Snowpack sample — Rabbit Ears Pass, Jackson County, Colorado, USA (12/17/25, 1:08 PM MST)
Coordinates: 40.387, -106.625
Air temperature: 34 °F
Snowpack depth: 46 cm
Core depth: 20 cm
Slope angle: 6°, slope face: 165°
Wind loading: medium
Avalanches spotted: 0
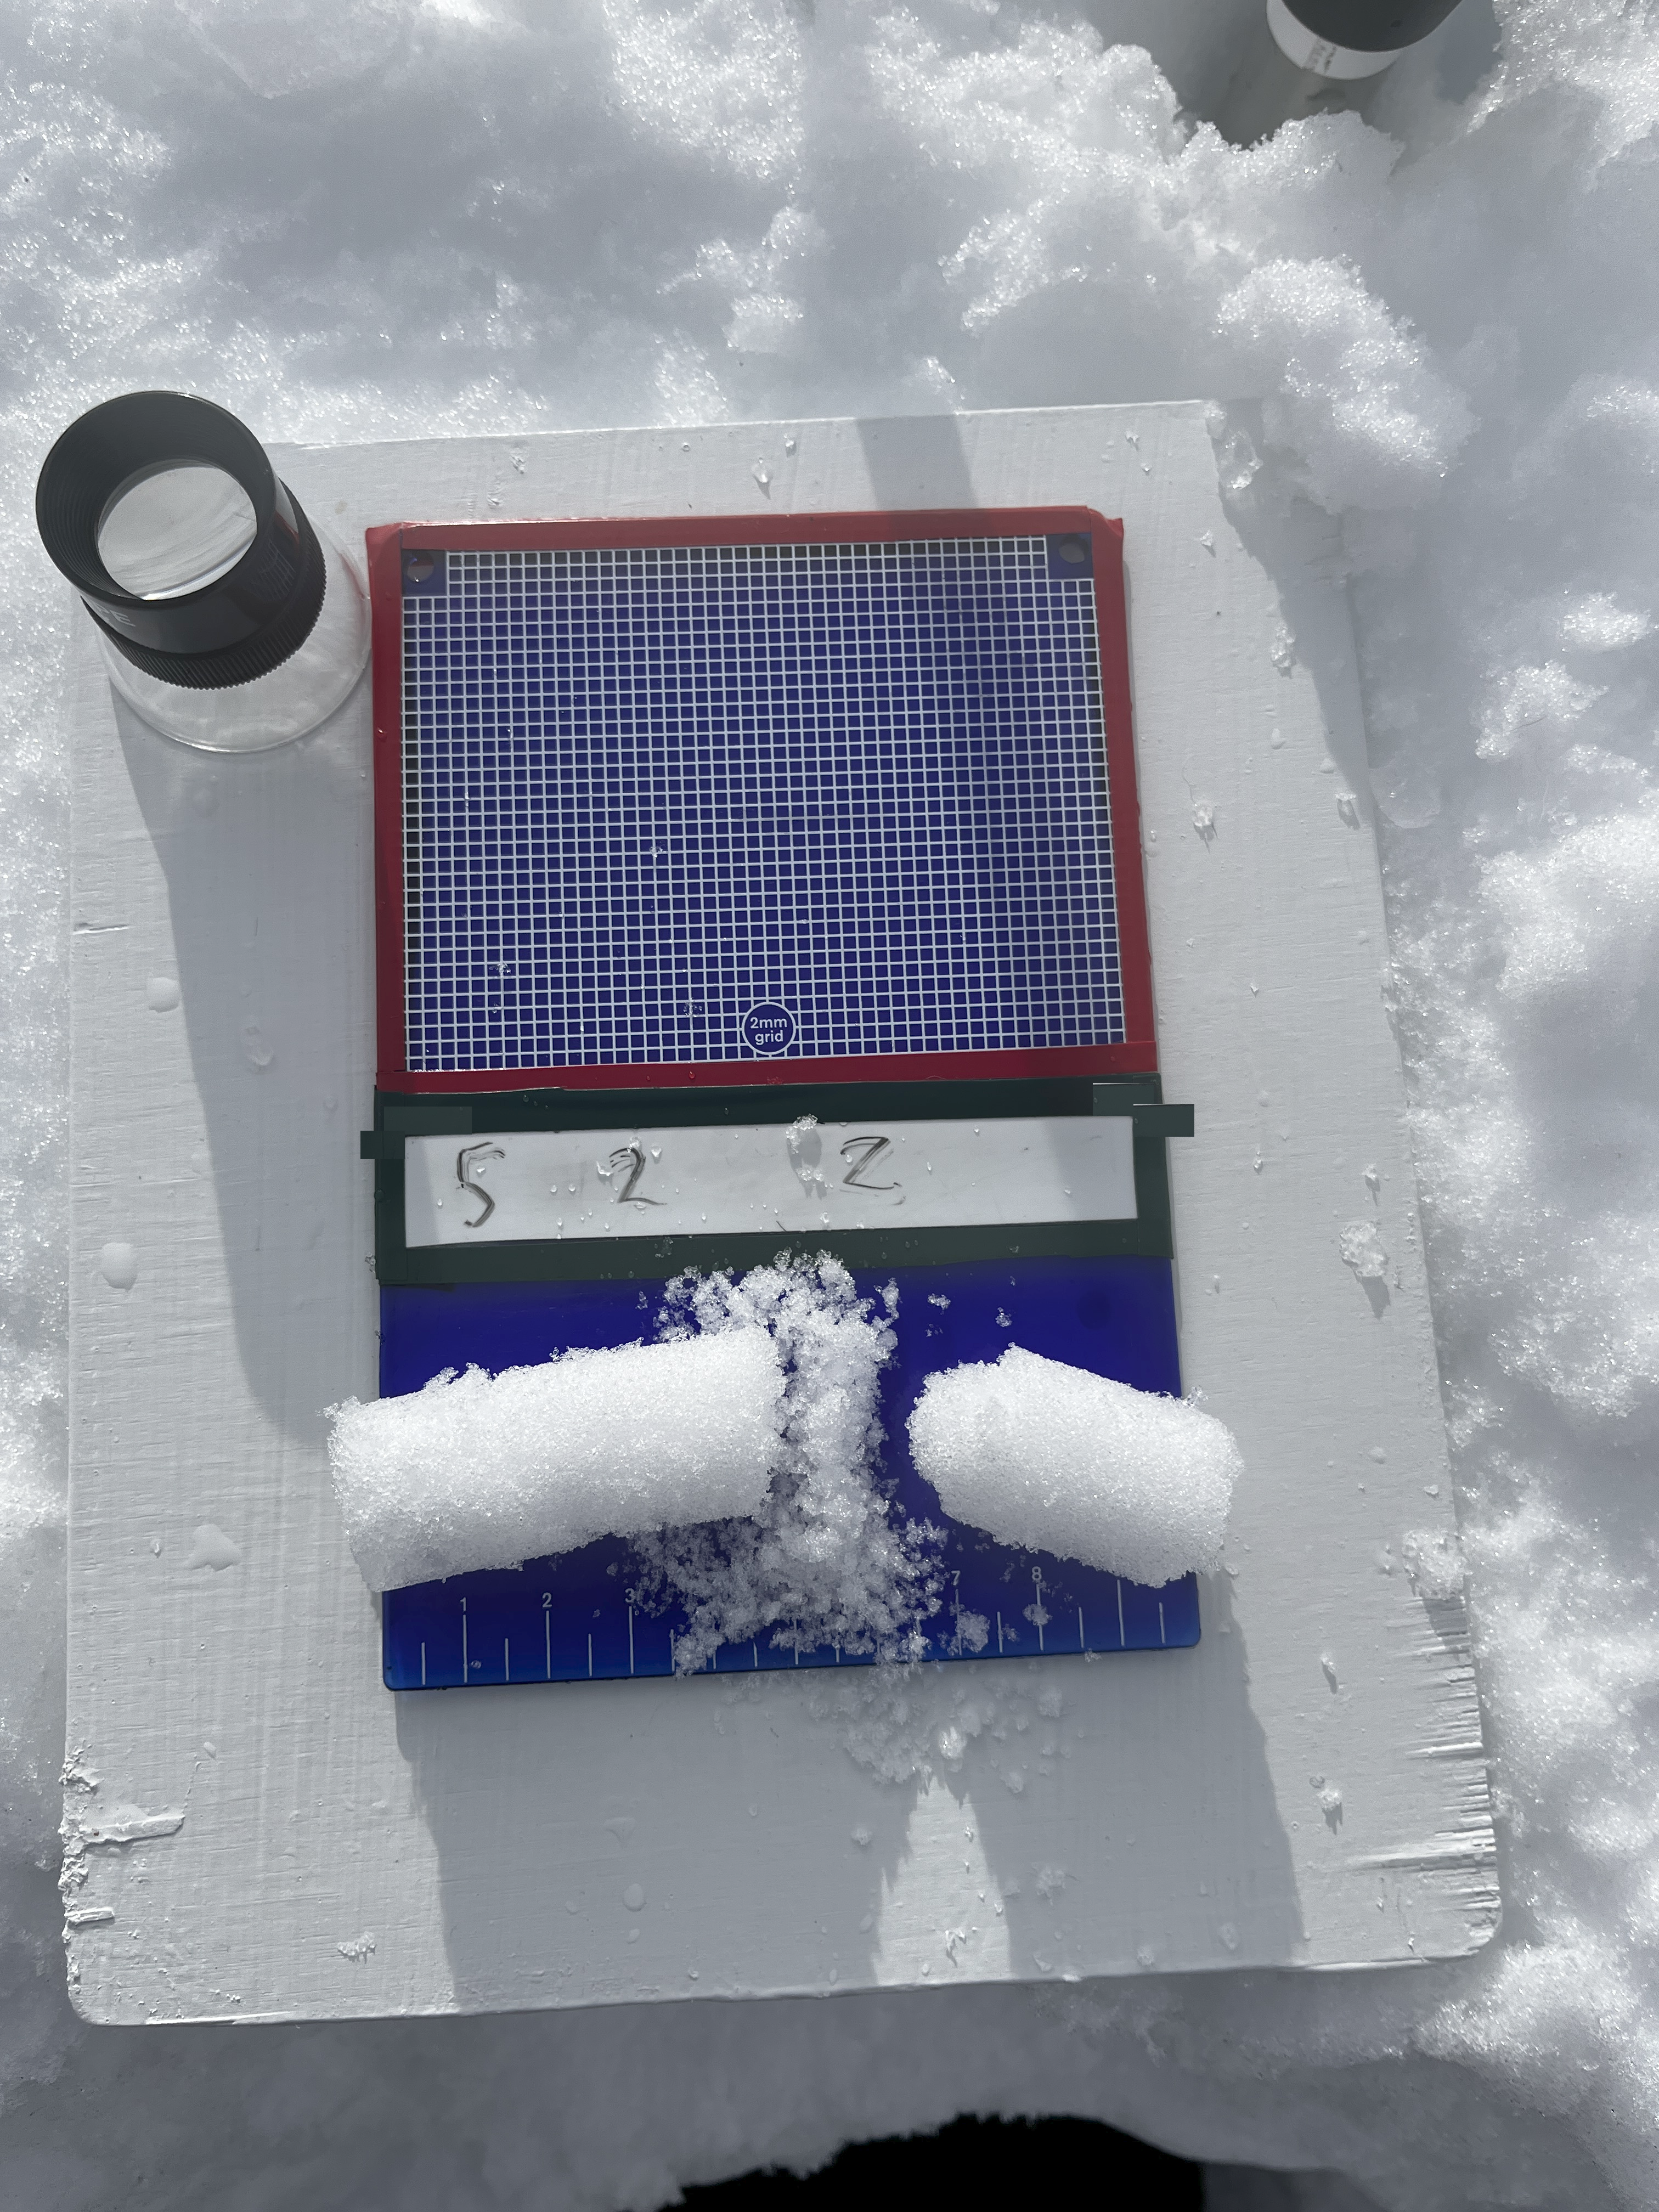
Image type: crystal_card
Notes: No avalanches spotted nearby, although collected in a meadowy area with minimal risk on this face of the pass.